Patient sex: M
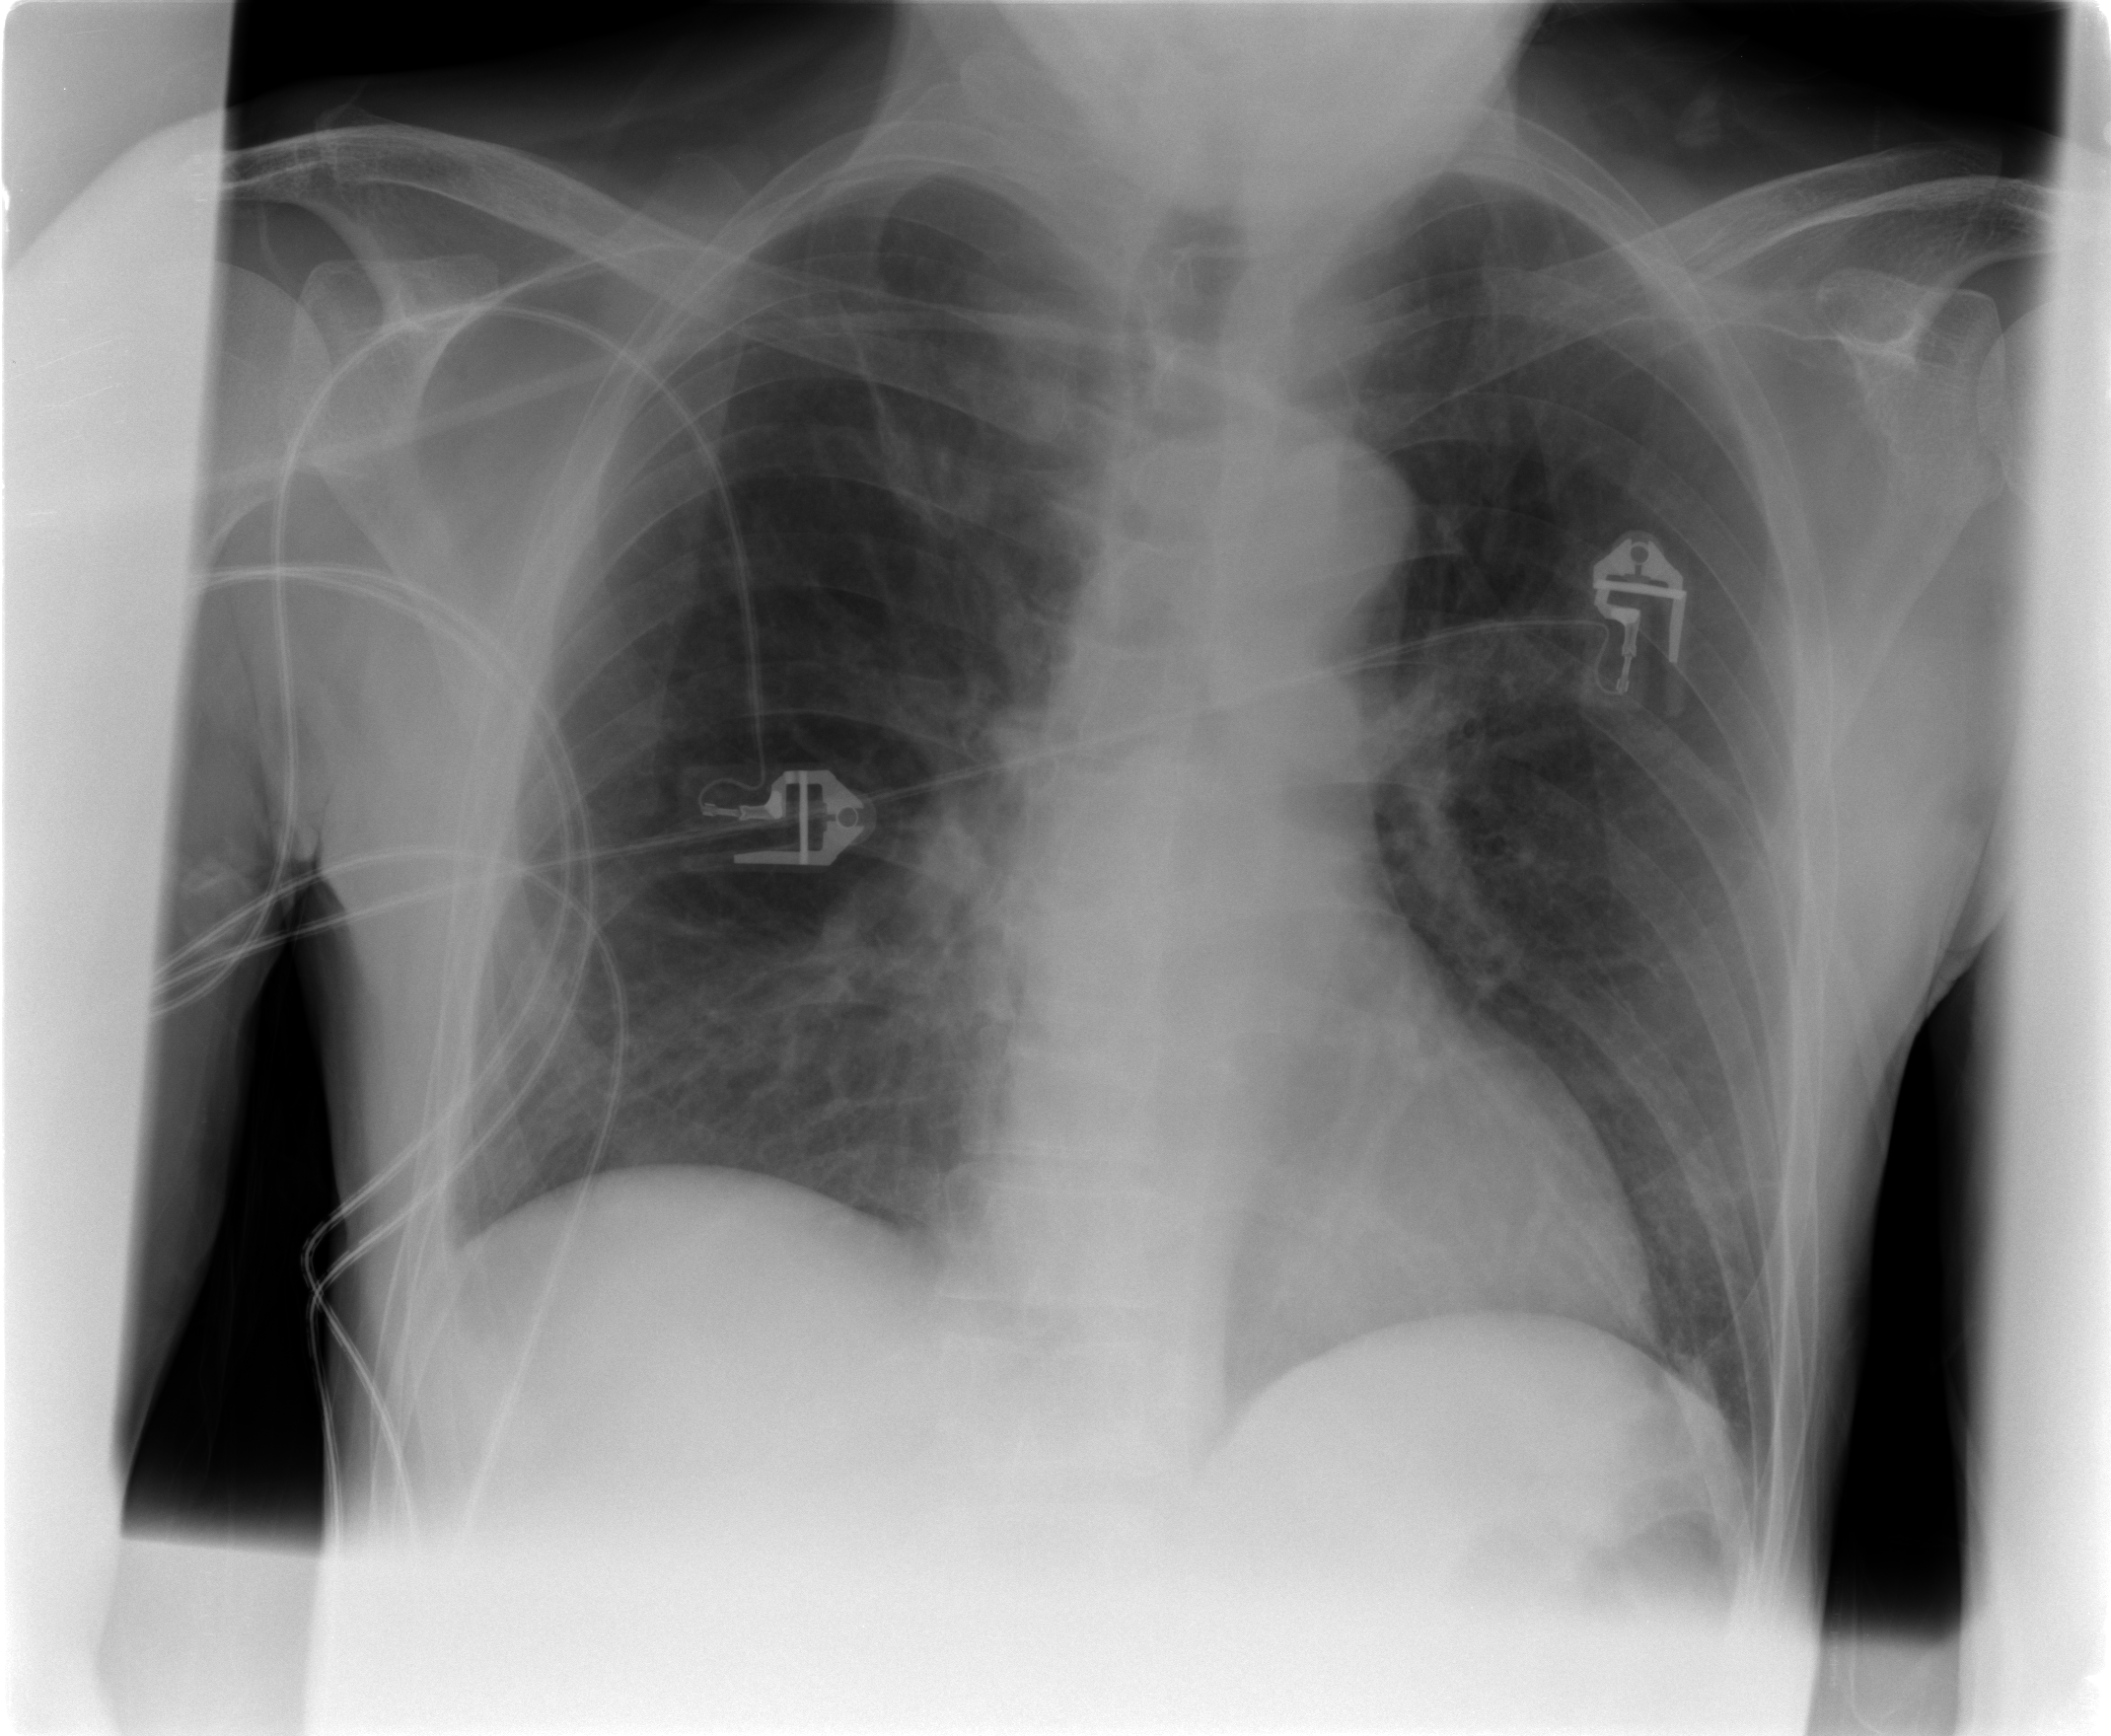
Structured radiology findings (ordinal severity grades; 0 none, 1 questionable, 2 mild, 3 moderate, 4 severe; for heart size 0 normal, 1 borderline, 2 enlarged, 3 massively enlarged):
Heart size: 0
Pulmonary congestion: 0
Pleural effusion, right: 0
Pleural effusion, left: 0
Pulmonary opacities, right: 1
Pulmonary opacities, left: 1
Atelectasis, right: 2
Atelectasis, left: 0